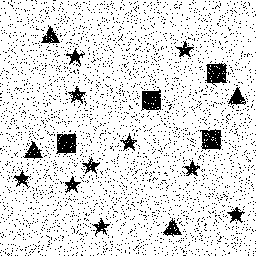
Squares: 4
Triangles: 4
Stars: 10
Total shapes: 18